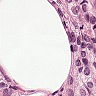
Metastatic tissue present: yes